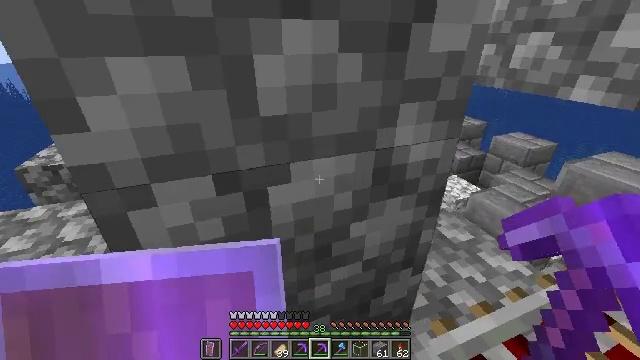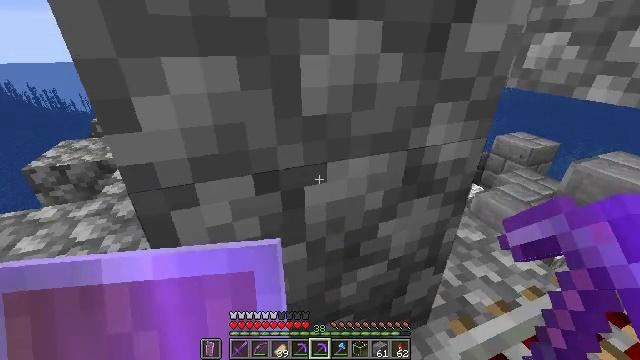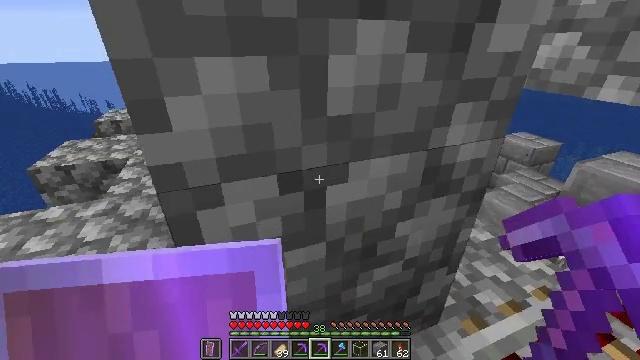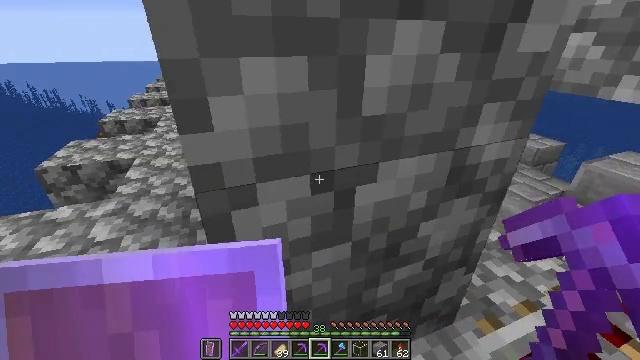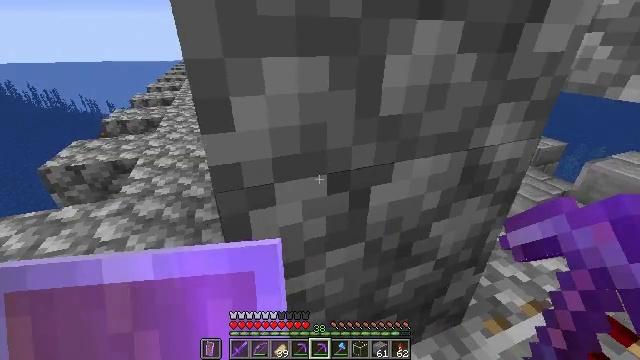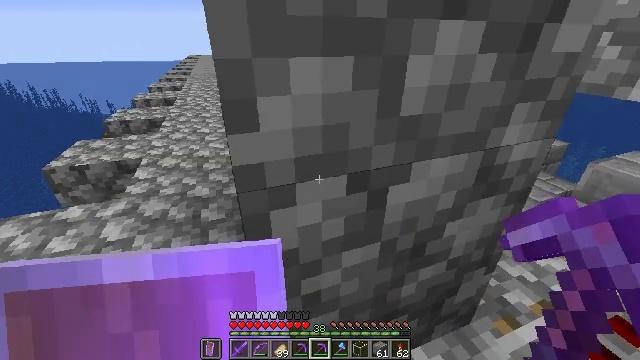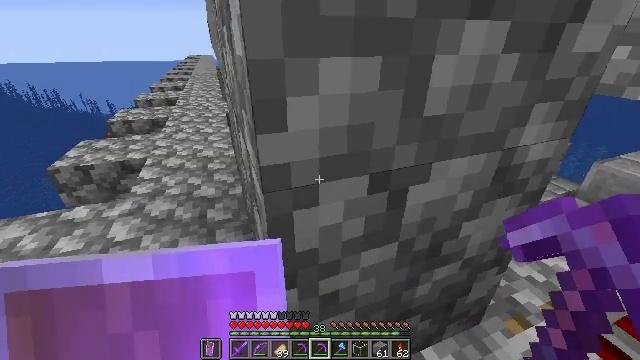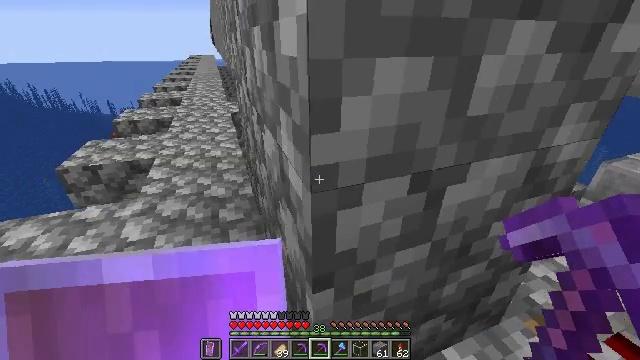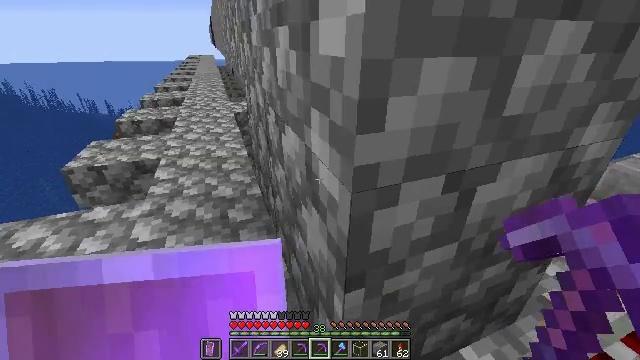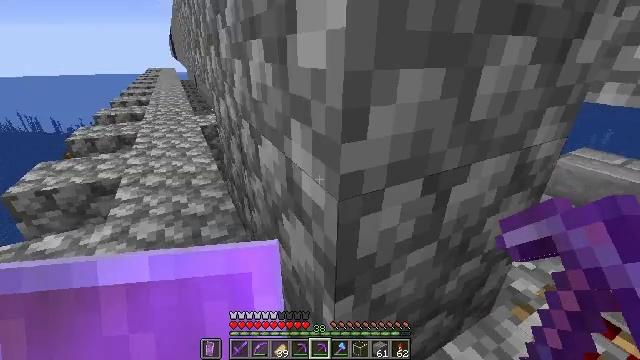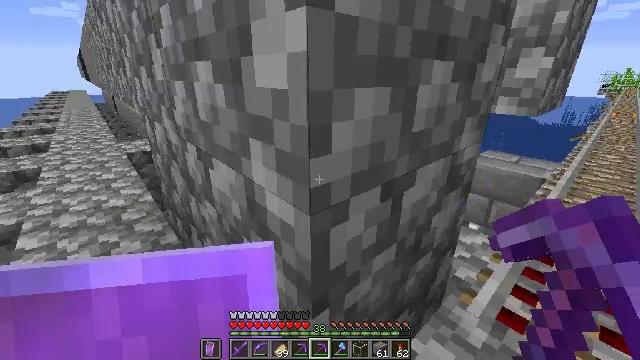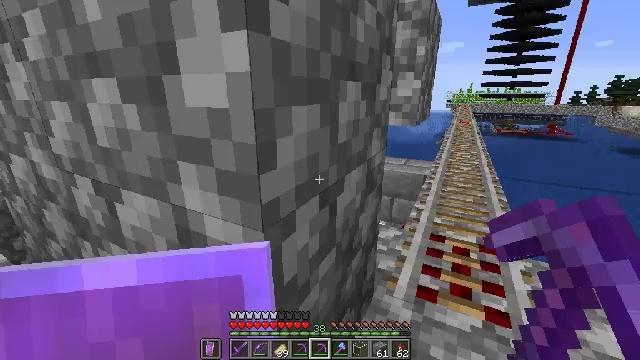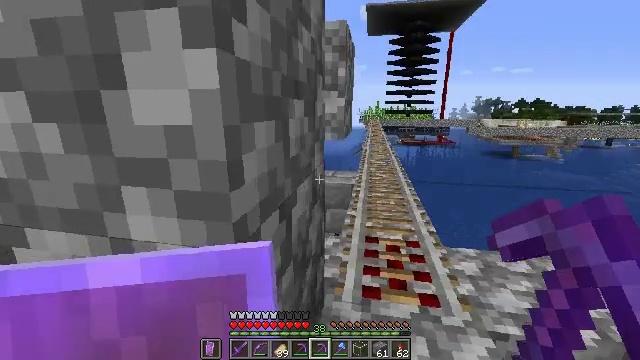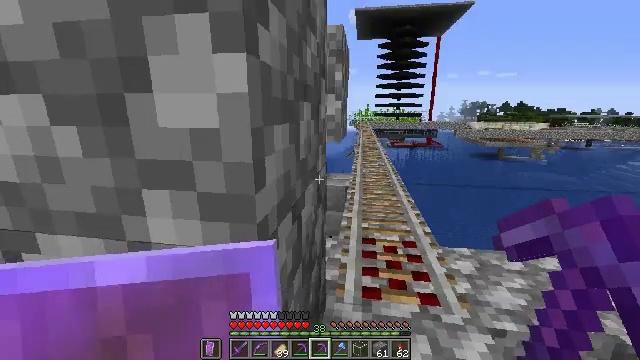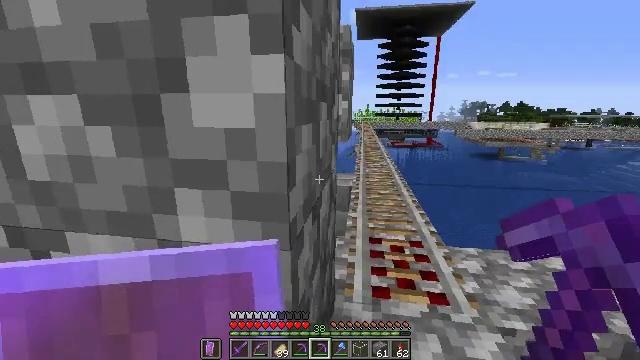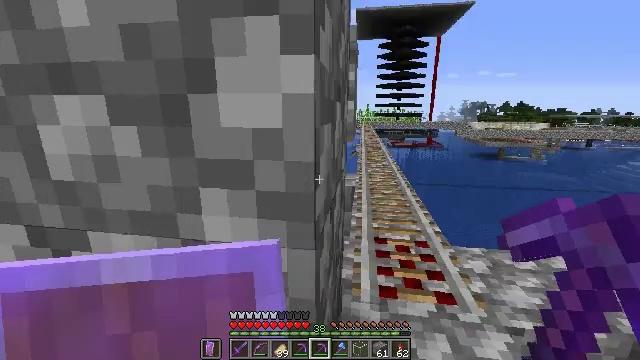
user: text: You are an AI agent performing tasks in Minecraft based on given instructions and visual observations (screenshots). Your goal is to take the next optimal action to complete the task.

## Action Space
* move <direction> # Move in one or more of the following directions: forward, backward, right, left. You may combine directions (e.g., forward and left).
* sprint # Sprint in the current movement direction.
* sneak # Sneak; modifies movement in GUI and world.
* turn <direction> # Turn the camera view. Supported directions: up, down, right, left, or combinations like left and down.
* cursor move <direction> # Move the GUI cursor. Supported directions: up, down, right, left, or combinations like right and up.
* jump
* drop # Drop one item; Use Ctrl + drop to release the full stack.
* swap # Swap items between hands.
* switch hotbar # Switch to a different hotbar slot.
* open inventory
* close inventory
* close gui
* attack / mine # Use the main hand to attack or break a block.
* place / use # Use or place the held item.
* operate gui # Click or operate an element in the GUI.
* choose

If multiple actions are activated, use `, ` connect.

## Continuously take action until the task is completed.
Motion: motion action
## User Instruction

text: Mine cobblestone underground.
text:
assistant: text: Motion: move left, sneak
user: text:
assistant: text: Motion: move left, sneak
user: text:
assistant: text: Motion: move left, sneak
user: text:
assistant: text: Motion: move left, sneak
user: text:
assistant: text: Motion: move left, sneak
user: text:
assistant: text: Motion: move left, sneak
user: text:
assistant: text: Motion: move left, sneak
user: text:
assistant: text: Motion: move left, sneak
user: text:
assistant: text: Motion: move left, sneak, turn right and up
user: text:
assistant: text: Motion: move left, sneak, turn right and up
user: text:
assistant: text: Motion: move left, sneak, turn right and up
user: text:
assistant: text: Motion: move left, sneak, turn right and up
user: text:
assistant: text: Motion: move left, sneak, turn right
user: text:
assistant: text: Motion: move left, sneak
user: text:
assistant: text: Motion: move left, sneak
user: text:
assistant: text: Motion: move left, sneak
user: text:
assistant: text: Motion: move left, sneak, turn right and down
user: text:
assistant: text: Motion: sneak, turn down
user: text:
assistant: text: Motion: sneak, turn down
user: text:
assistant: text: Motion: sneak
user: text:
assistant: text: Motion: move back, sneak
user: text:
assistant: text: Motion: move back, sneak
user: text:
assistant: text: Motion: move back, sneak, turn left and down
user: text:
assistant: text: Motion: move back, sneak, turn left
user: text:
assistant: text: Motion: move back, sneak
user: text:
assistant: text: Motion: move back, sneak
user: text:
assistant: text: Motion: sneak
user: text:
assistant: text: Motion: sneak
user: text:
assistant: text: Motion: sneak
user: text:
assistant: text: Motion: sneak